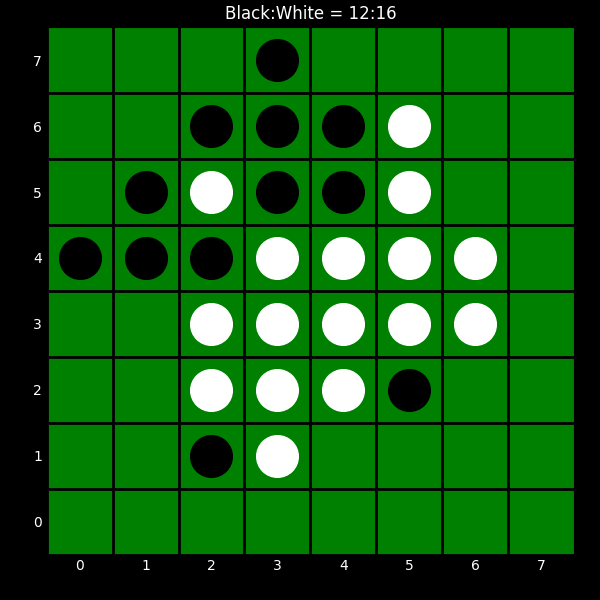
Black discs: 12
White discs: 16